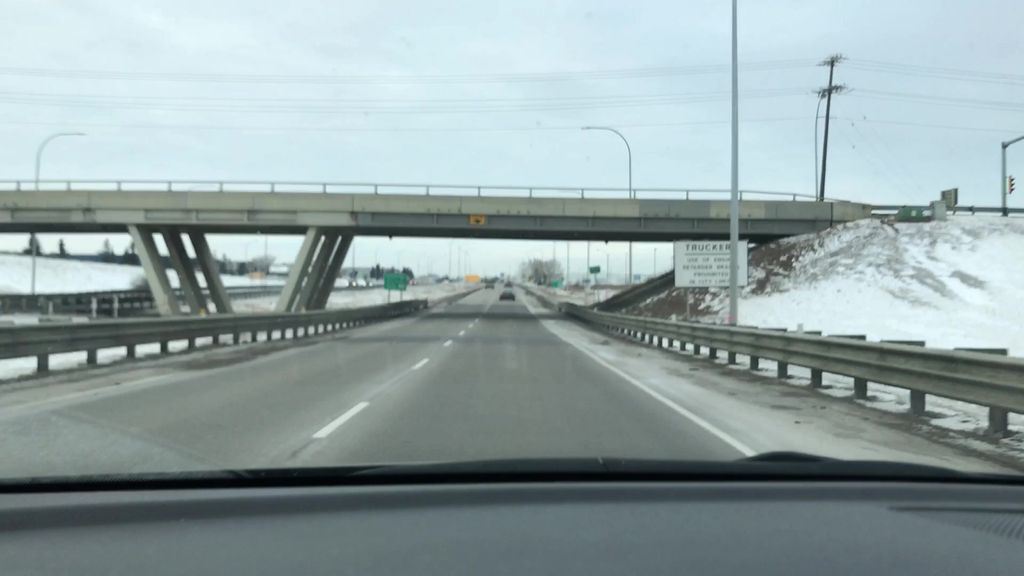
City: edmonton